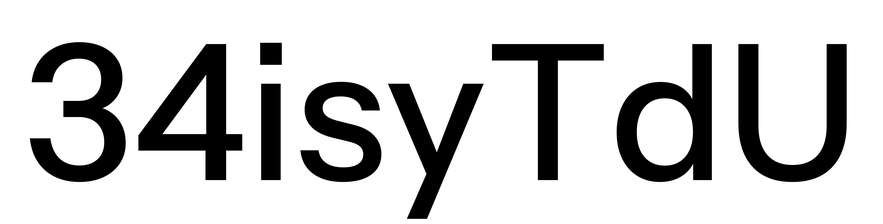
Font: InstrumentSans_Medium